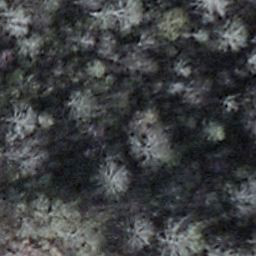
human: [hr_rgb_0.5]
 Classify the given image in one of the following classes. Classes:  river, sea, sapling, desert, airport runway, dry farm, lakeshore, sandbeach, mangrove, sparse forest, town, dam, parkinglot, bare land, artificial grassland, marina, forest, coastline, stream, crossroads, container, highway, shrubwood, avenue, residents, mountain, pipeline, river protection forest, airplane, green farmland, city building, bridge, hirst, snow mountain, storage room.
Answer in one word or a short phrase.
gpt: shrubwood